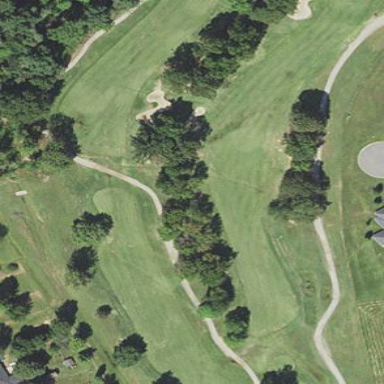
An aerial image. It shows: Rough area in golf course.